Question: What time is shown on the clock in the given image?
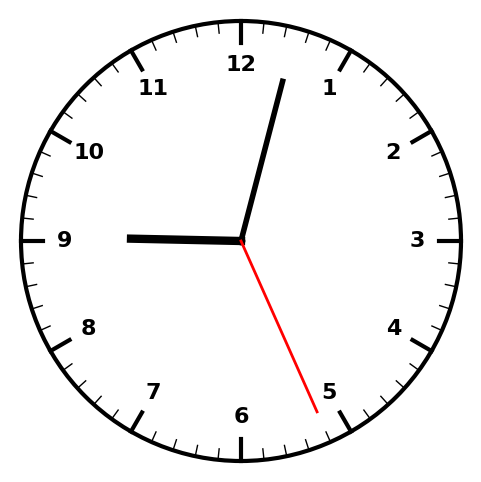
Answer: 09:02:26